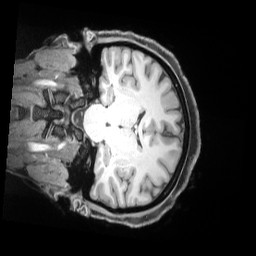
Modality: T1w
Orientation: coronal
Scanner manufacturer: siemens
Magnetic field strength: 3 T
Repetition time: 2.53 s
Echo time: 0.00169 s